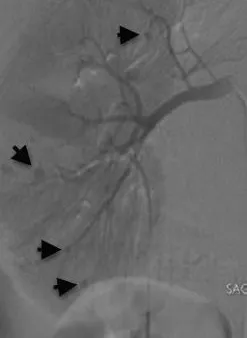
The left. Renal artery branches (short arrows). Left kidney localized aneurysm demonstrates irregularity consistent with rupture (long arrow).
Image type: radiology (ct)